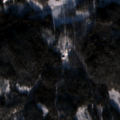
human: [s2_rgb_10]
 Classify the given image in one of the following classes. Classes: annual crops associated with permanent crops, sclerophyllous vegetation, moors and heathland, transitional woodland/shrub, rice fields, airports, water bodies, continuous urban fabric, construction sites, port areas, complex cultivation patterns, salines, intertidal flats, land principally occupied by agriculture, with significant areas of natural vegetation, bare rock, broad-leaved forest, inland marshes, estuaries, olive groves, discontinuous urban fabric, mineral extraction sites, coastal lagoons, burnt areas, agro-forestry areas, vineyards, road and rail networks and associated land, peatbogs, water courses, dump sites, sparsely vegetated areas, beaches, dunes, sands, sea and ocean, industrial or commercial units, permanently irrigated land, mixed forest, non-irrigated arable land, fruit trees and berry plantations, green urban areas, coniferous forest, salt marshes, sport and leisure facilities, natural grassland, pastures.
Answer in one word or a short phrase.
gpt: coniferous forest, mixed forest, water bodies